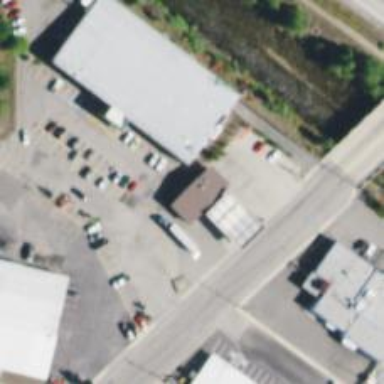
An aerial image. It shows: Convenience shop.